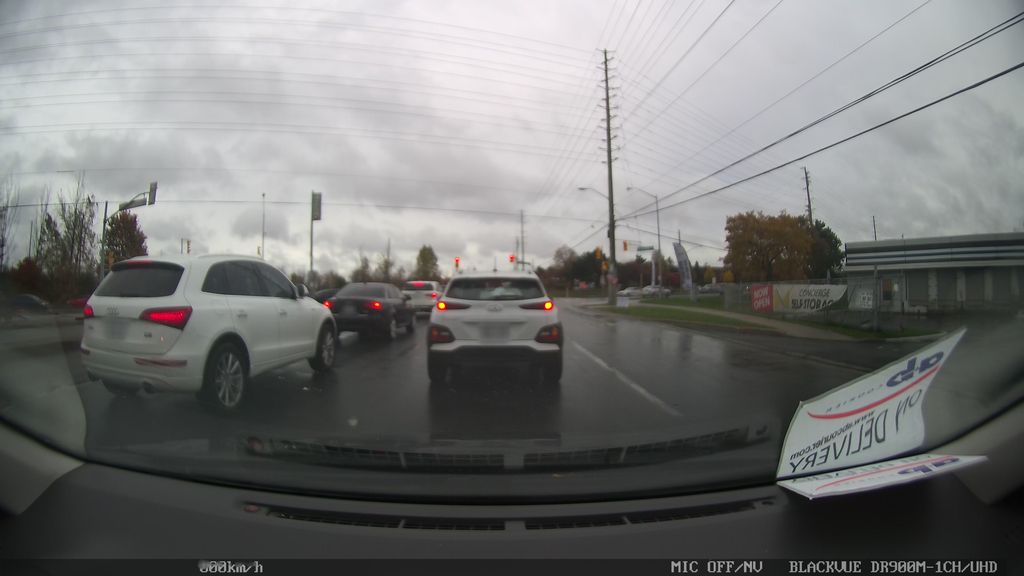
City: toronto